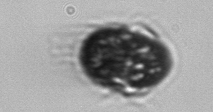
Label: Mesodinium